已知点$P$是边长为$2$的菱形$ABCD$所在平面外一点，且点$P$在底面$ABCD$上的投影是$AC$与$BD$的交点$O$，已知$\angle BAD = 60^\circ$，$\triangle PDB$是等边三角形。

(1) 求点$O$到平面$PBC$的距离；

(2) 求二面角$P-BC-A$的大小（结果用反三角表示）；

(3) 若点$E$是线段$AD$上的动点，请找出点$E$所在的位置，使得直线$PE$与平面$PBC$所成的角最大。
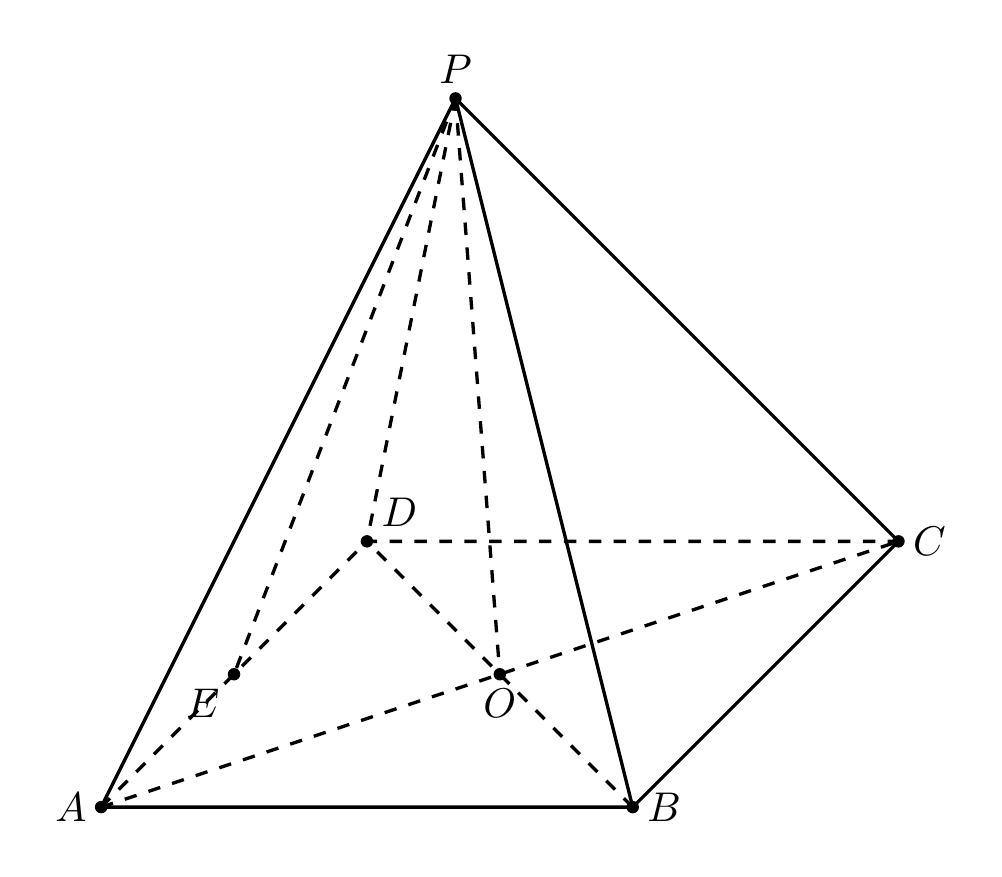
【解答】
【答案】(1) $\boldsymbol{\dfrac{\sqrt{15}}{5}}$；\\
(2) $\boldsymbol{\arctan 2}$；\\
(3) 当点$E$在线段$AD$上靠近$D$点的$\boldsymbol{\dfrac{1}{4}}$处时，直线$PE$与平面$PBC$所成的角最大，最大角为$\boldsymbol{\arcsin \dfrac{4}{5}}$。

【分析】(1) 由等体积法可得$V_{O-PBC} = V_{P-OBC}$，代入计算，即可得到结果；\\
(2) 过$P$作$PH \perp BC$于$H$，连接$OH$，由题意可得$\angle PHO$为二面角$P-BC-A$的平面角，进而求解即可；\\
(3) 由题意可得$AD \parallel$平面$PBC$，可得$E$到平面$PBC$的距离即为$D$到平面$PBC$的距离$d$，设直线$PE$与平面$PBC$所成的角为$\theta$，可得$\sin\theta = \dfrac{2\sqrt{15}}{5PE}$，要使$\theta$最大，则需使$PE$最小，可求解。

【详解】(1) 由题意可得$\triangle ABD$，$\triangle BCD$，$\triangle PBD$都是边长为$2$的等边三角形，\\
所以$PO = AO = CO = \sqrt{3}$，则$S_{\triangle OBC} = \dfrac{1}{2}S_{\triangle BDC} = \dfrac{1}{2} \times \dfrac{1}{2} \times 2 \times \sqrt{3} = \dfrac{\sqrt{3}}{2}$，\\
所以$PC = \sqrt{PO^2 + CO^2} = \sqrt{6}$，因为$BP = BC = 2$，\\
所以$S_{\triangle PBC} = \dfrac{1}{2} \times \sqrt{6} \times \sqrt{2^2 - \left(\dfrac{\sqrt{6}}{2}\right)^2} = \dfrac{\sqrt{15}}{2}$，

设点$O$到平面$PBC$的距离为$h$，\\
则$V_{O-PBC} = V_{P-OBC}$，可得$\dfrac{1}{3}S_{\triangle PBC} \cdot h = \dfrac{1}{3}S_{\triangle OBC} \cdot OP$，\\
即$\dfrac{\sqrt{15}}{2}h = \sqrt{3} \times \dfrac{\sqrt{3}}{2}$，解得$h = \dfrac{\sqrt{15}}{5}$，\\
则点$O$到平面$PBC$的距离为$\dfrac{\sqrt{15}}{5}$。

(2)

过$P$作$PH \perp BC$于$H$，连接$OH$，因为$OP \perp$平面$ABCD$，\\
因为$BC \subset$平面$ABCD$，所以$PO \perp BC$，\\
又$PO \cap PH = P$，$PO,PH \subset$平面$POH$，所以$BC \perp$平面$POH$，\\
又$OH \subset$平面$POH$，所以$BC \perp OH$，\\
所以$\angle PHO$为二面角$P-BC-A$的平面角。

由题意知，$\triangle PBD$是边长为$2$的等边三角形，\\
所以$PO = \sqrt{3}$，由$S_{\triangle OBC} = \dfrac{1}{2}OC \cdot OB = \dfrac{1}{2}OH \cdot BC$，\\
知$OH = \dfrac{OC \cdot OB}{BC} = \dfrac{\sqrt{3} \times 1}{2} = \dfrac{\sqrt{3}}{2}$，

在$\text{Rt}\triangle POH$中，$\tan \angle PHO = \dfrac{PO}{OH} = 2$，即$\angle PHO = \arctan 2$，\\
所以二面角$P-BC-A$的大小为$\arctan 2$。

(3) 因为$AD \parallel BC$，且$AD \not\subset$平面$PBC$，$BC \subset$平面$PBC$，所以$AD \parallel$平面$PBC$，\\
所以$E$到平面$PBC$的距离即为$D$到平面$PBC$的距离$d$，因为$V_{D-PBC} = V_{P-BCD}$，\\
所以$\dfrac{1}{3}d \cdot S_{\triangle PBC} = \dfrac{1}{3}OP \cdot S_{\triangle BCD}$，即$d \cdot PH \cdot BC = OP \cdot BC \cdot BD \sin 60^\circ$，

所以$d = \dfrac{OP \cdot BD \sin 60^\circ}{\sqrt{OP^2 + OH^2}} = \dfrac{\sqrt{3} \times 2 \times \dfrac{\sqrt{3}}{2}}{\sqrt{3 + \dfrac{3}{4}}} = \dfrac{2\sqrt{15}}{5}$，\\
即$E$到平面$PBC$的距离为$d = \dfrac{2\sqrt{15}}{5}$。

设直线$PE$与平面$PBC$所成的角为$\theta$，则$\sin\theta = \dfrac{d}{PE} = \dfrac{2\sqrt{15}}{5PE}$，\\
要使$\theta$最大，则需使$PE$最小，此时$PE \perp AD$，由对称性知，$PE = PH = \dfrac{\sqrt{15}}{2}$，\\
所以$DE = \sqrt{PD^2 - PE^2} = \sqrt{4 - \dfrac{15}{4}} = \dfrac{1}{2} = \dfrac{1}{4}AD$，$\sin\theta = \dfrac{2\sqrt{15}}{5 \times \dfrac{\sqrt{15}}{2}} = \dfrac{4}{5}$，即$\theta = \arcsin \dfrac{4}{5}$，

故当点$E$在线段$AD$上靠近$D$点的$\dfrac{1}{4}$处时，\\
直线$PE$与平面$PBC$所成的角最大，最大角为$\arcsin \dfrac{4}{5}$。
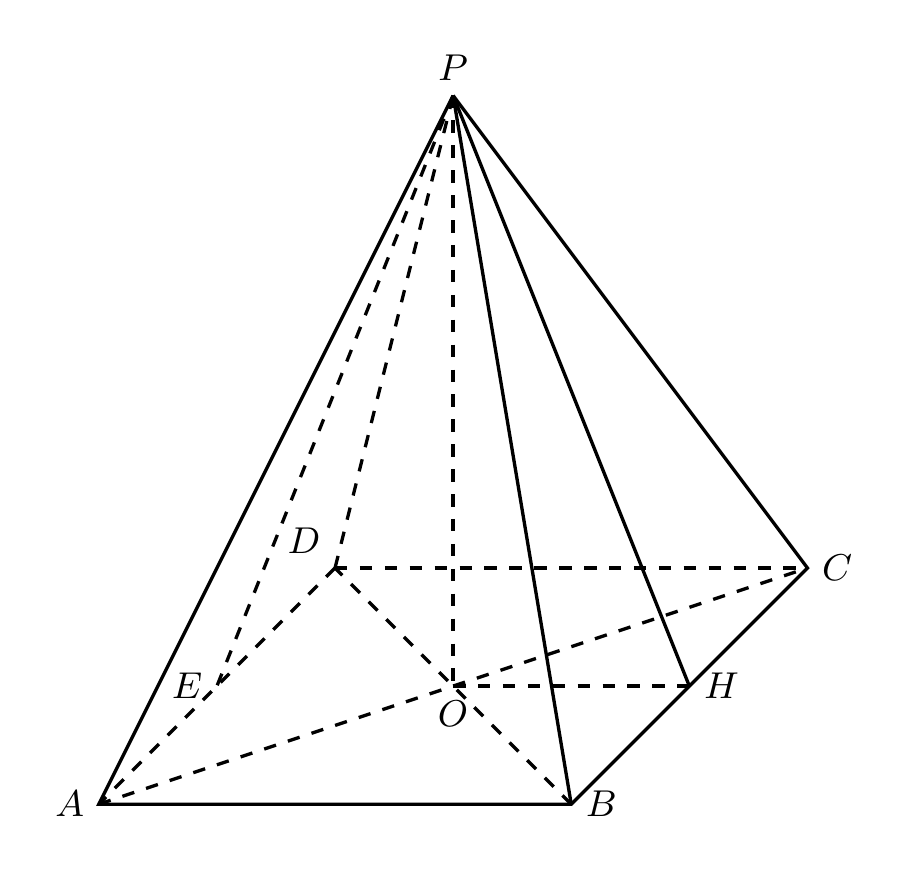